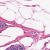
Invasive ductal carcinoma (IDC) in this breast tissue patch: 0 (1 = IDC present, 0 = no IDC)